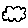
Label: cloud